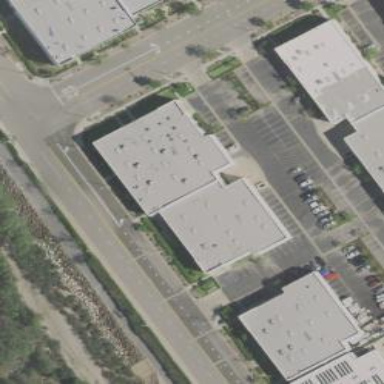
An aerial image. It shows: Warehouse.